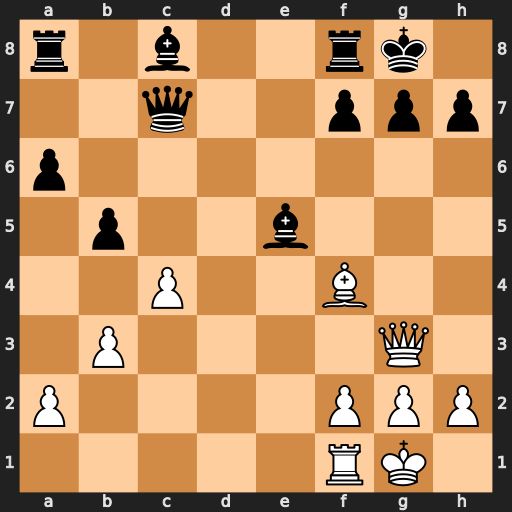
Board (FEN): r1b2rk1/2q2ppp/p7/1p2b3/2P2B2/1P4Q1/P4PPP/5RK1
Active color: w
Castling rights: -
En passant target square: -
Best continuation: Bxe5 Qxe5 Qxe5